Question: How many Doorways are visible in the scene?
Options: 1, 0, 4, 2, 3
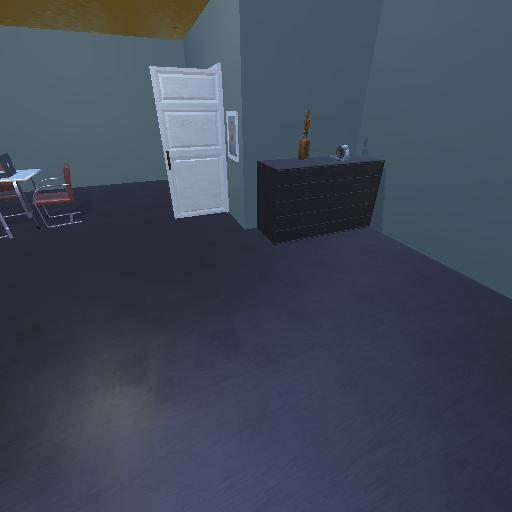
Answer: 1